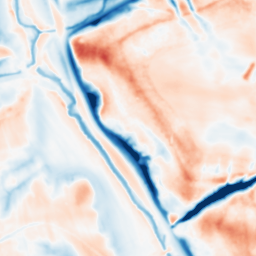
Category: multiscale
Decomposition family: dog_multiscale
Decomposition parameters: sigma_ratio: 1.6
n_scales: 5
base_sigma: 1
Upsampling method: quartic
Upsampling parameters: scale: 4
Upsampling scale: 4